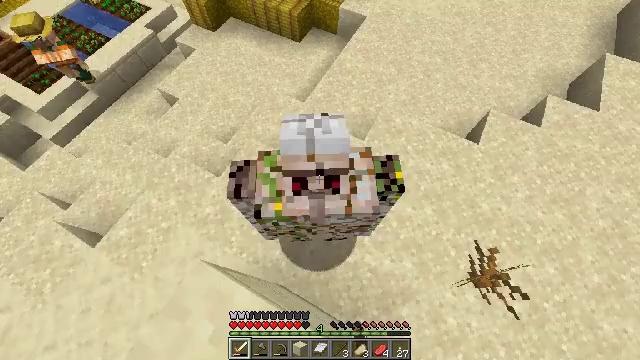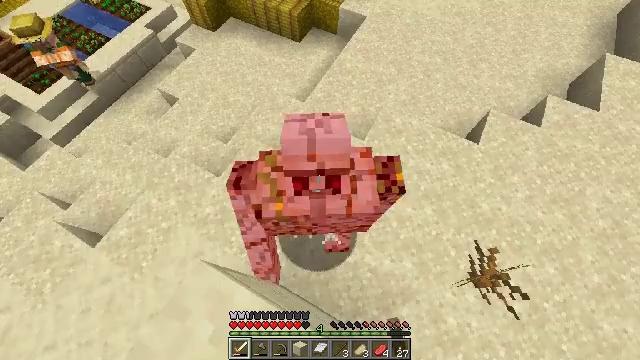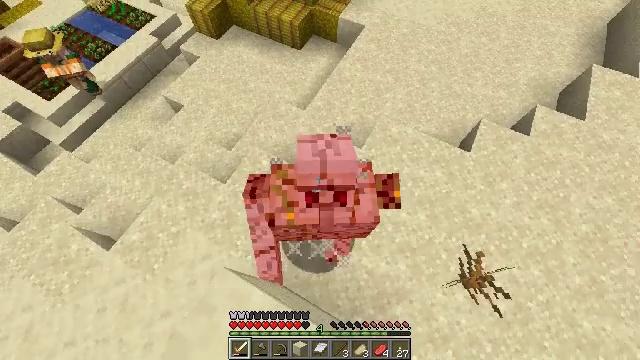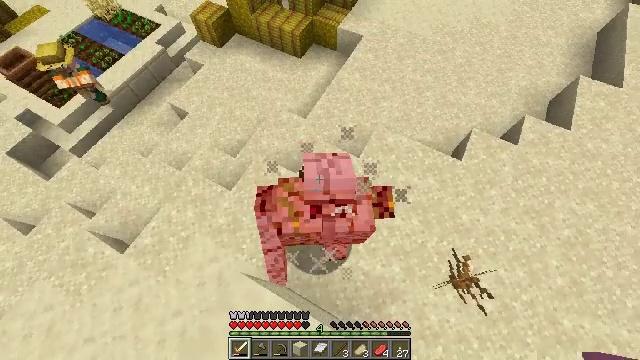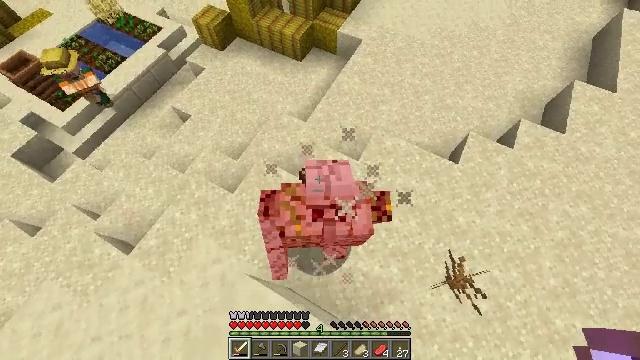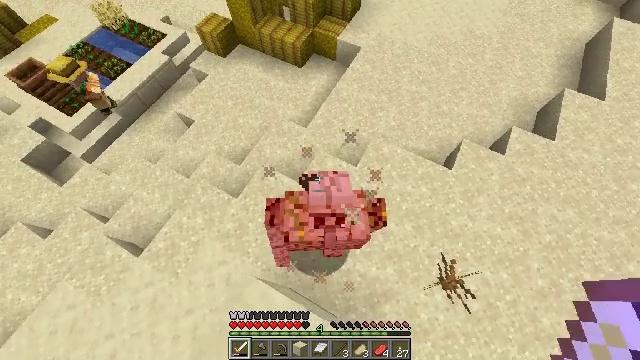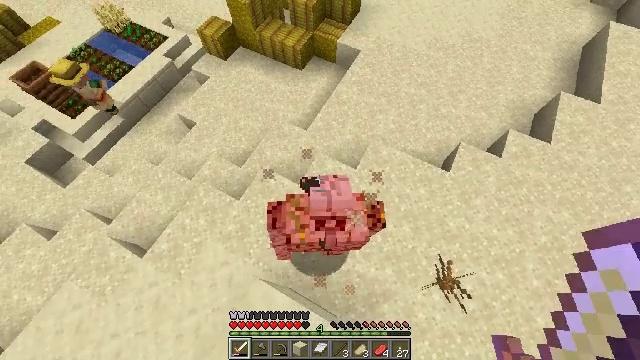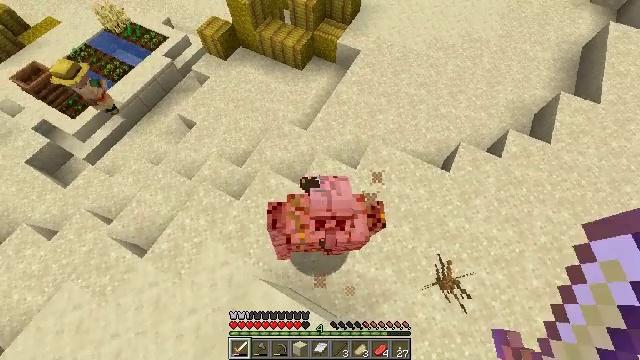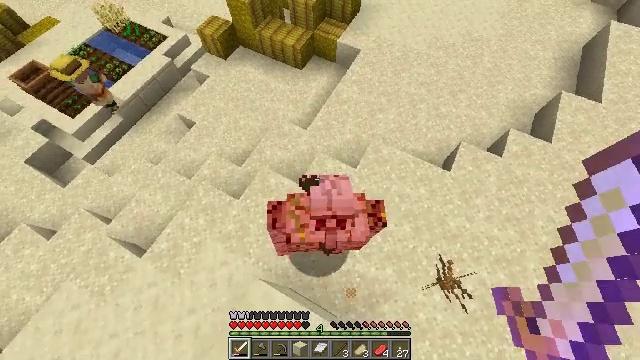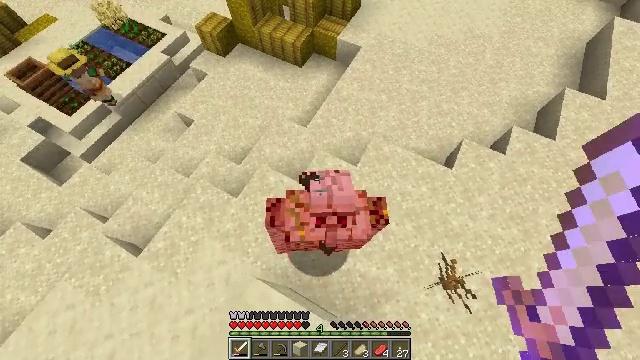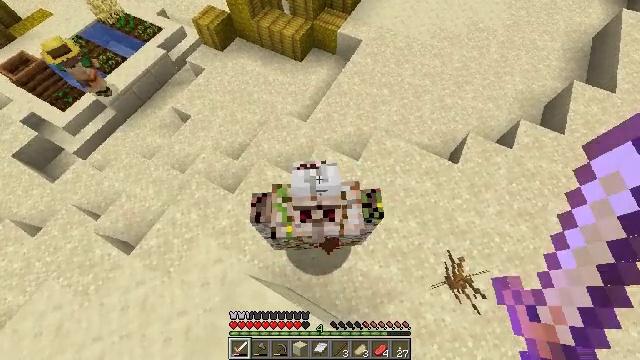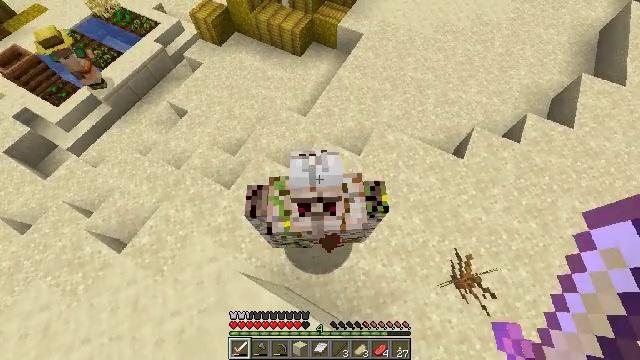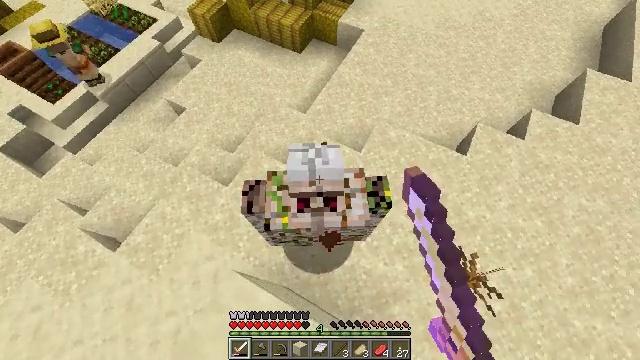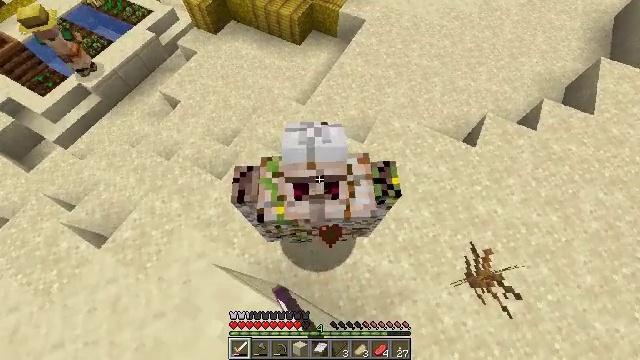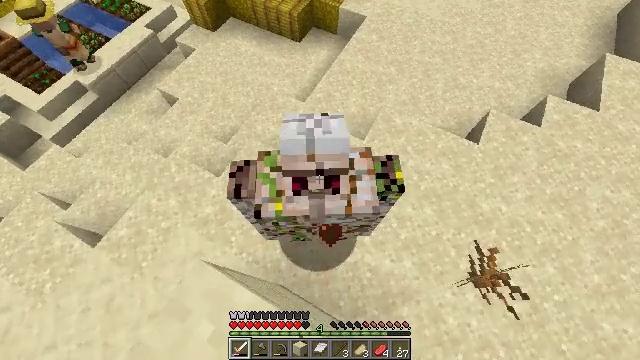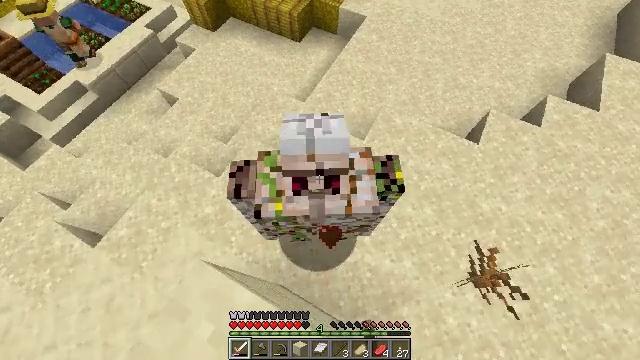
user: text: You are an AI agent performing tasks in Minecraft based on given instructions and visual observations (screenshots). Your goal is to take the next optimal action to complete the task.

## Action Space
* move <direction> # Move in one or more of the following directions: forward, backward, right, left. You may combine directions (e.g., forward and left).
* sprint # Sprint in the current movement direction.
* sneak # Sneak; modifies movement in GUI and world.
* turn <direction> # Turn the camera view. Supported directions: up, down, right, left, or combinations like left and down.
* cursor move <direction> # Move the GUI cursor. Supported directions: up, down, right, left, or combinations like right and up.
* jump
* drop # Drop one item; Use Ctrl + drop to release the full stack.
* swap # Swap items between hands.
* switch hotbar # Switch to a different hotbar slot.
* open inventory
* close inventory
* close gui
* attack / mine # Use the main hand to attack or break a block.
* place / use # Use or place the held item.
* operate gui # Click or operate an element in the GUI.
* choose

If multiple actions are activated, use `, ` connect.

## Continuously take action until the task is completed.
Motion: motion action
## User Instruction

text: Defeat the iron golem.
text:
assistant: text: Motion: sneak
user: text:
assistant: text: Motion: sneak, jump
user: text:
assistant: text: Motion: sneak, jump
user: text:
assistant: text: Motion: sneak, jump
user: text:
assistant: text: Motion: sneak, jump
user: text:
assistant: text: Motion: sneak
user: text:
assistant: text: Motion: sneak
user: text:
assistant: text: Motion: sneak
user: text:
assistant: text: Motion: sneak
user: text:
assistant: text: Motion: sneak
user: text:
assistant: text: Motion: sneak, attack / mine
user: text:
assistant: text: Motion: sneak, attack / mine
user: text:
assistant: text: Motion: sneak, attack / mine
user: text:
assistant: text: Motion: sneak, attack / mine
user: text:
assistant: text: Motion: sneak
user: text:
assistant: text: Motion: sneak, jump